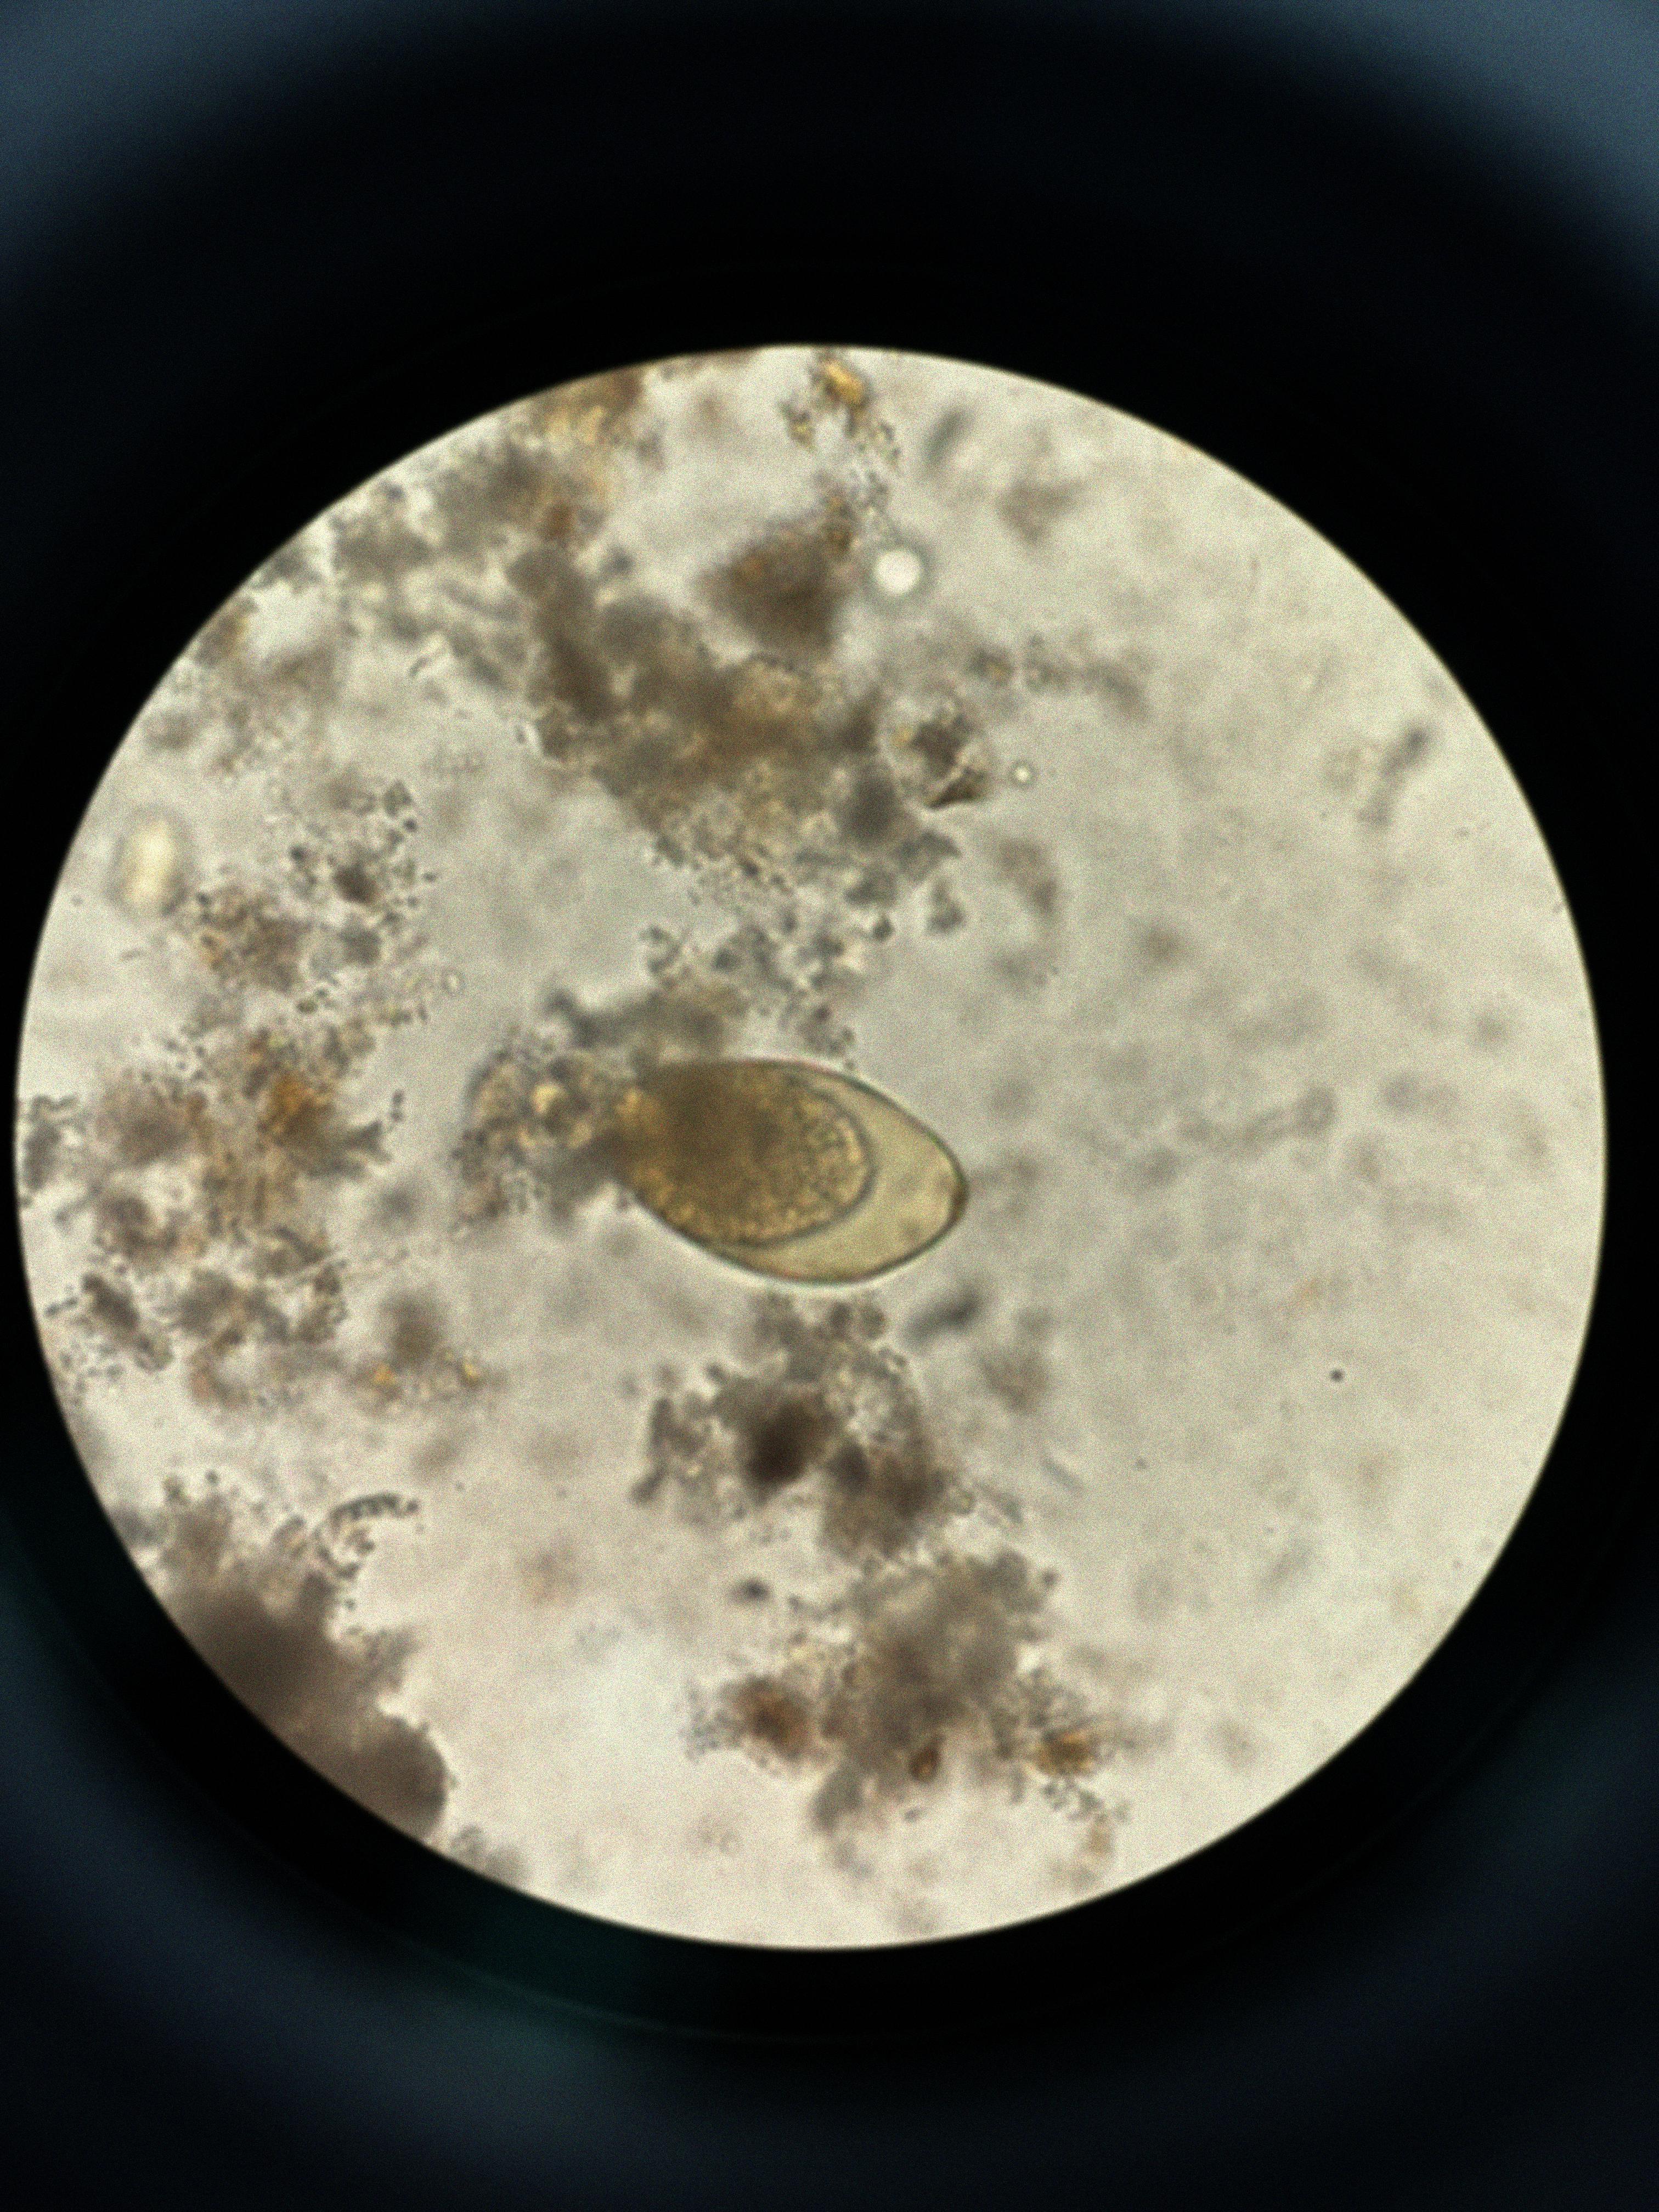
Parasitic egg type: Fasciolopsis buski